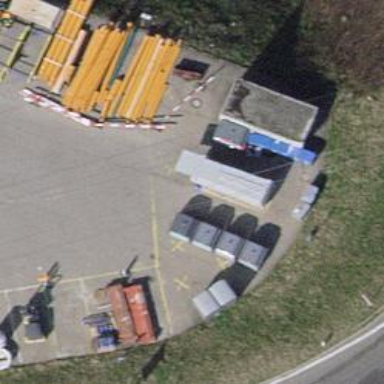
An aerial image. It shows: Recycling container at amenity designated for recycling.